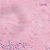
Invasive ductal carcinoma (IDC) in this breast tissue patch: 0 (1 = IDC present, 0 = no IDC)